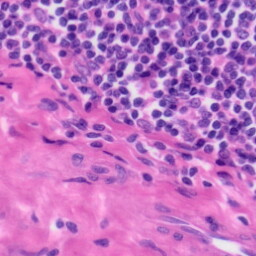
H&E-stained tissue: Tonsil